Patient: sex M, age 57
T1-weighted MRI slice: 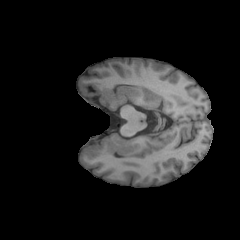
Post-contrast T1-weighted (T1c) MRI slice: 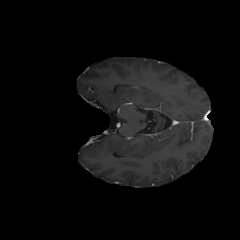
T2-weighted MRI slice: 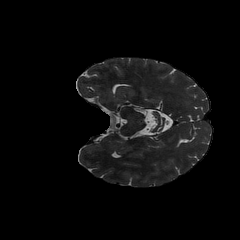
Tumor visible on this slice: no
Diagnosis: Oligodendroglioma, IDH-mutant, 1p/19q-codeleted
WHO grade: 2